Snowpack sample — Snodgrass Mountain, Crested Butte, Colorado (2/4/25, 12:06 PM MST)
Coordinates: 38.923, -106.968
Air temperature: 35 °F
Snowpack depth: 80 cm
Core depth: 80 cm
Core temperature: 32 °F
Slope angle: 14°, slope face: 78°
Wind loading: low
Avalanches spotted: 0
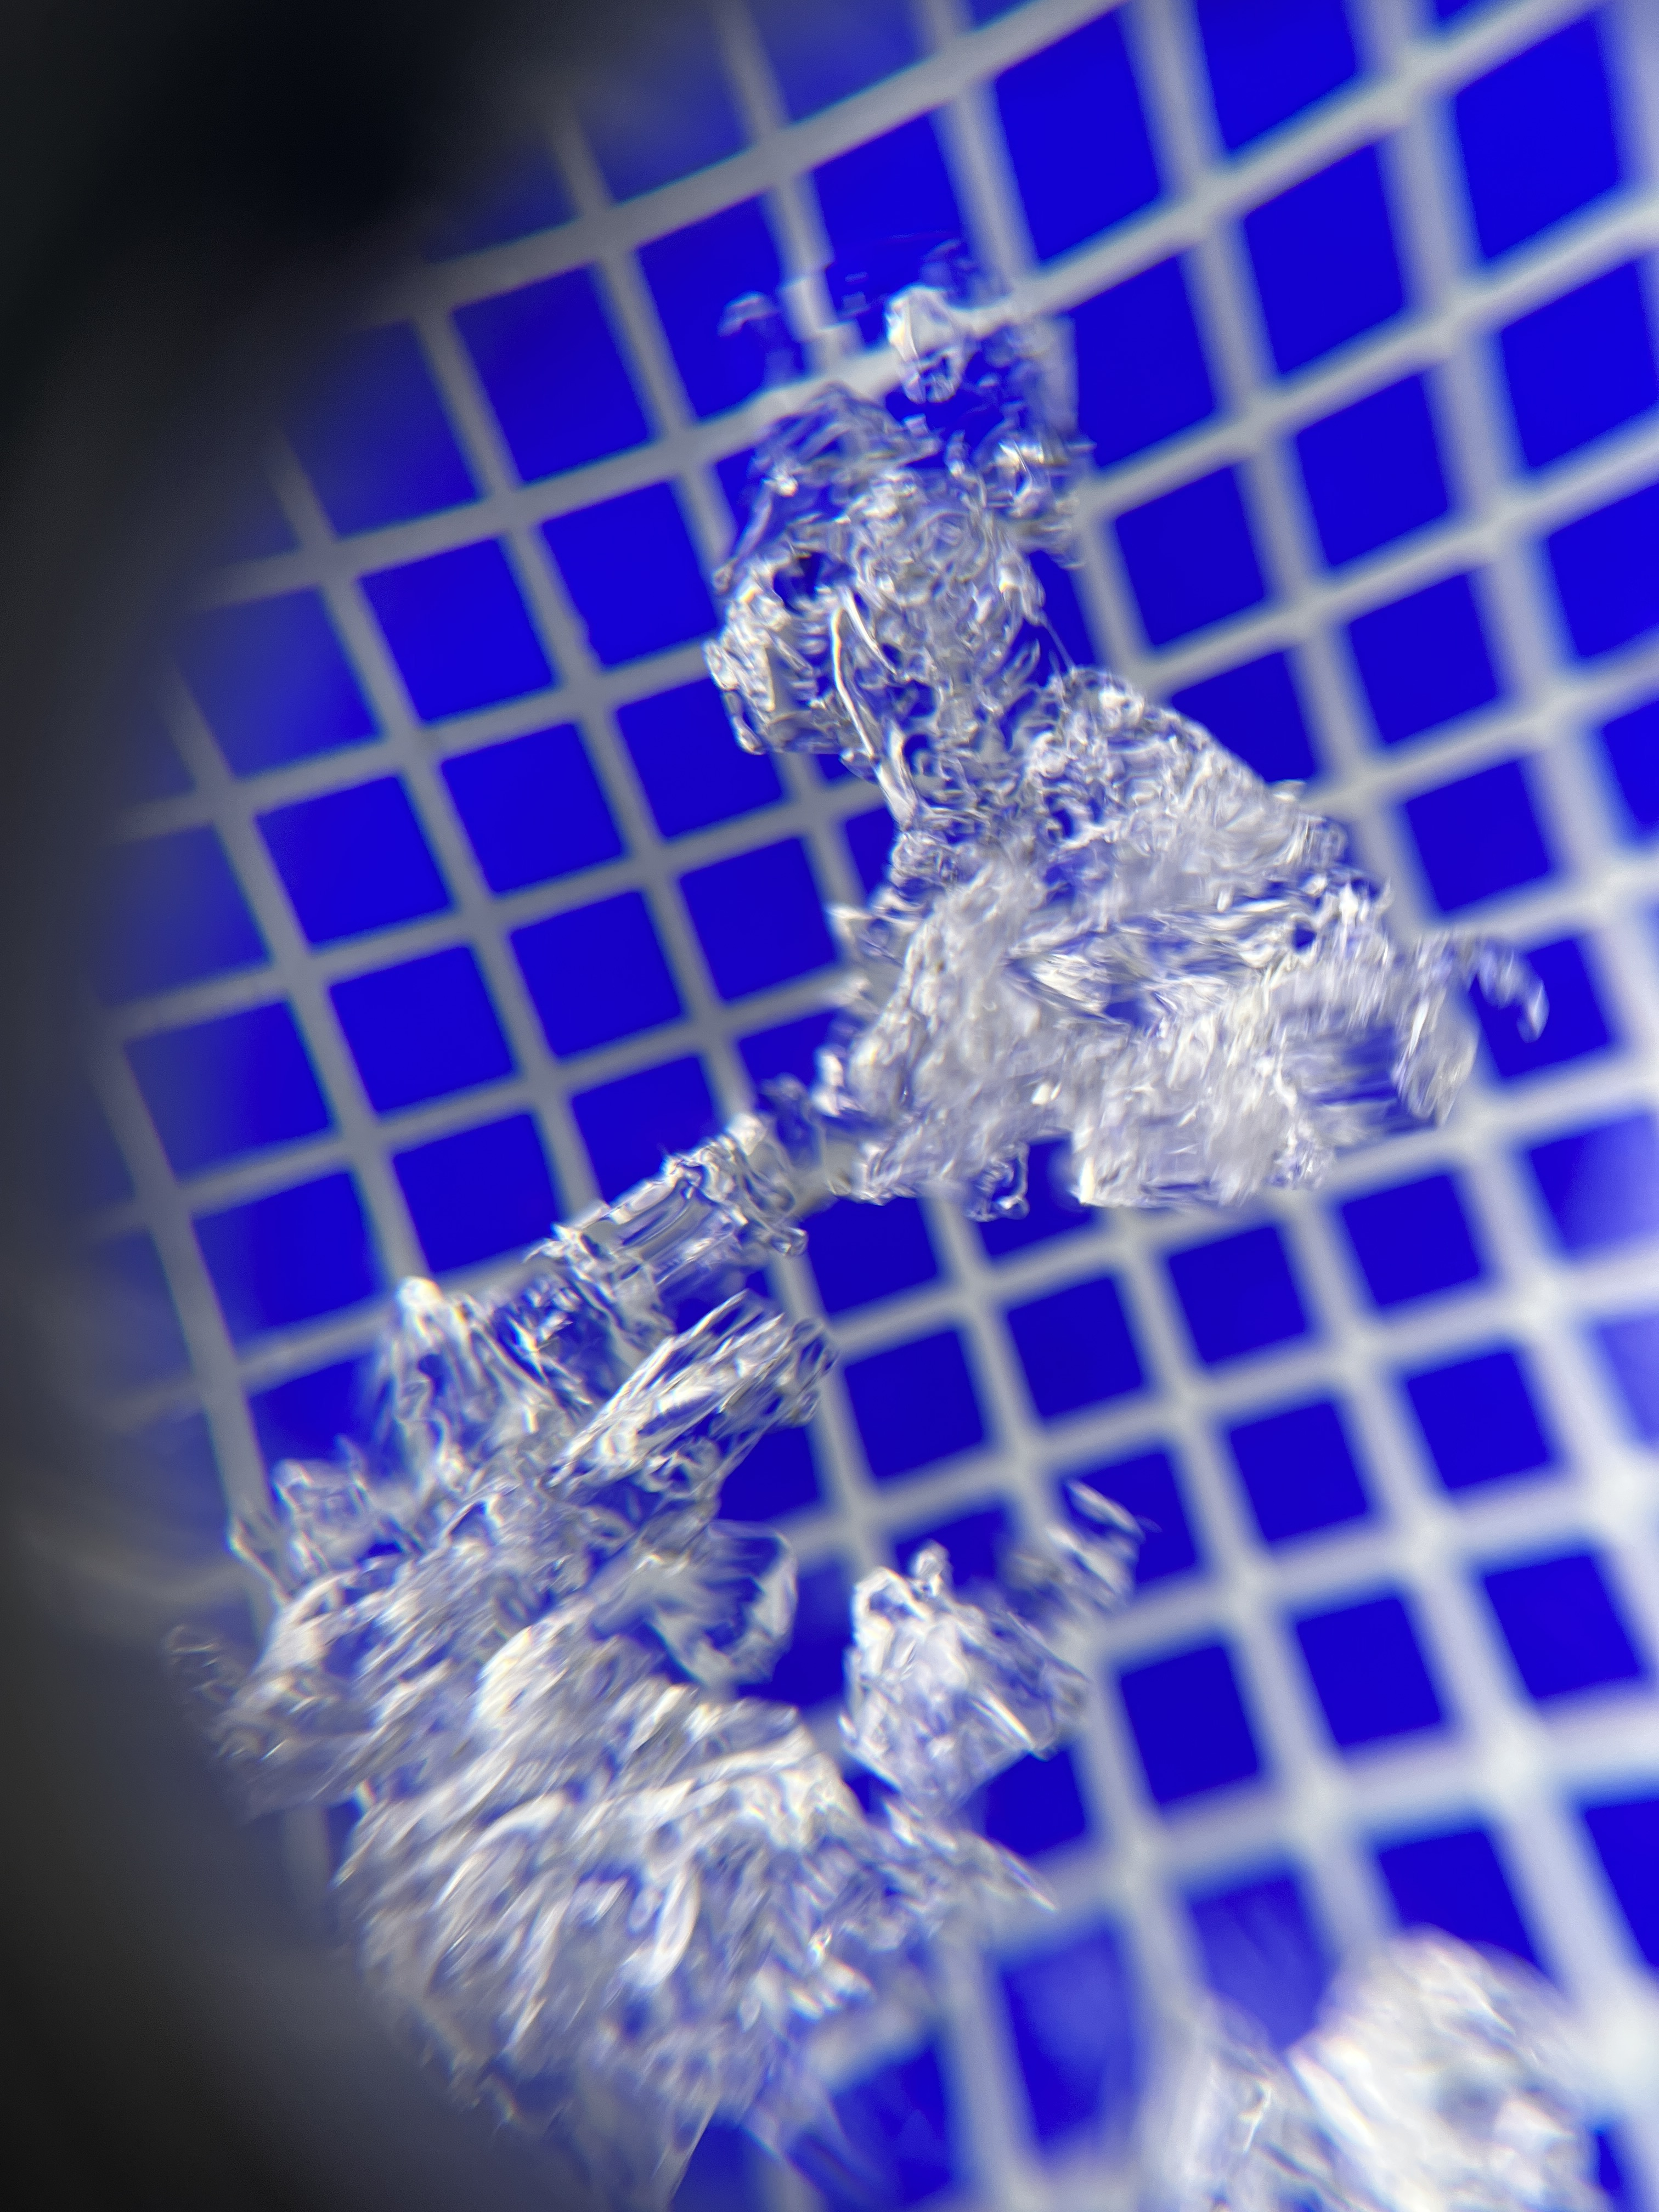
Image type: magnified_profile
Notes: No avalanches nearby, unusually warm weather for the last month reported by residents, Collected 25 yards from treeline